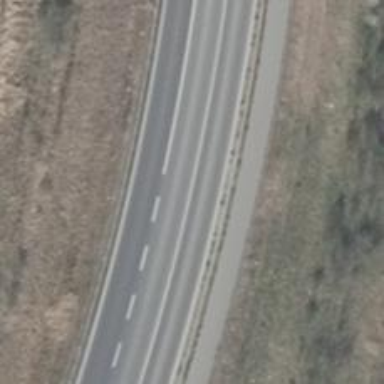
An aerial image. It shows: Tertiary road with embankment.